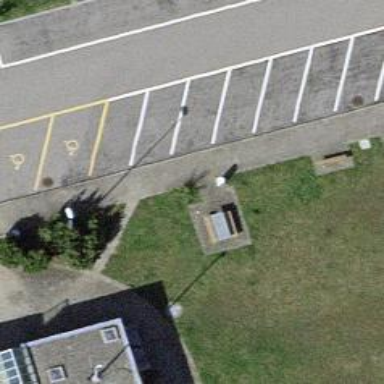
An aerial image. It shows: Picnic table located in leisure land area.